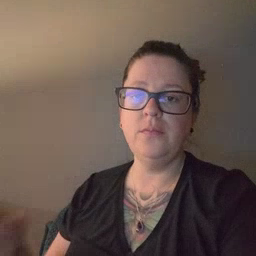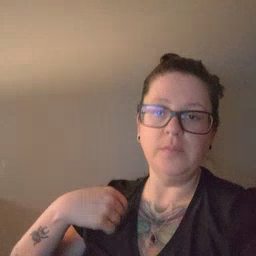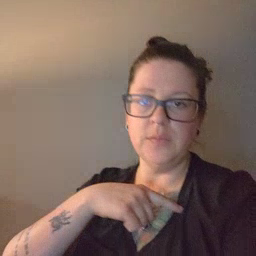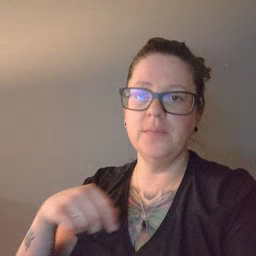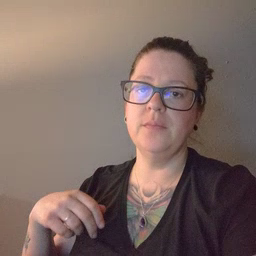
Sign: weus